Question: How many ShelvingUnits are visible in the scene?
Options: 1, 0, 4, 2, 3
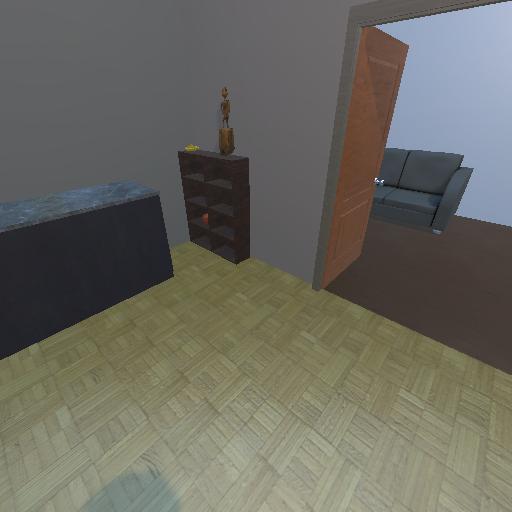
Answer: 1